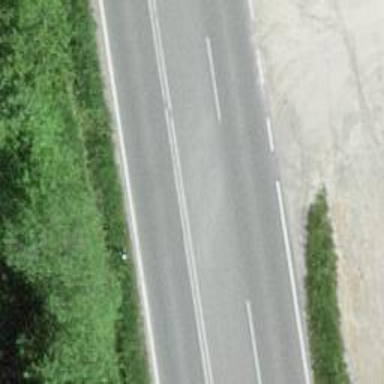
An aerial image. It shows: Primary road with asphalt surface.